Question: I have applied a custombadge as a subview of a UIButton with the help of @Midhun MP in this question - <URL>.
All works great - but I'm now trying to remove the subview when the button is clicked.
I've setup a method thats triggered via a click on one of the buttons
'''
- (void)hide
{
//Hide Buttons
_importantMsg.hidden = YES;
[CustomBadge removeFromSuperview];
}
'''
But I'm struggling to hide the subview - I've tried -
'''
[CustomBadge removeFromSuperview];
'''
and
'''
_MsgHeadBtn.subviews.hidden = YES;;
'''
but i get unknown receiver errors - can anyone point me in thh right direction pls?
errors for each try show in screenshot below -

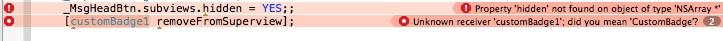
Answer: You need either a reference to the custom view so you can remove it, iVar or alternatively give the view a tag then use button viewForTag method and remove that way.
i.e.
'''
@implementation ViewController {
UIView *_customView;
}
-(void)addCustomsubView
{
_customView = [UIView alloc] init ..../ your initialize
[button addSubView:_customView];
}
- (void)hide
{
[_customView removeFromSuperView];
_customView = nil;
}
'''